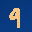
Label: 9